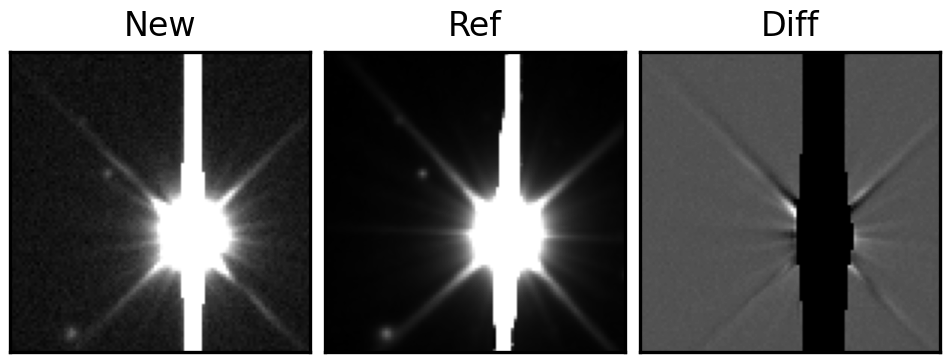
Label: bogus